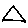
Label: triangle